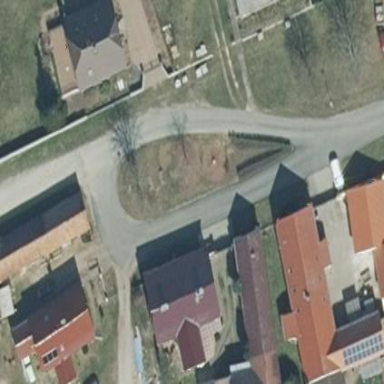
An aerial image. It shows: Smooth asphalt road in residential area.